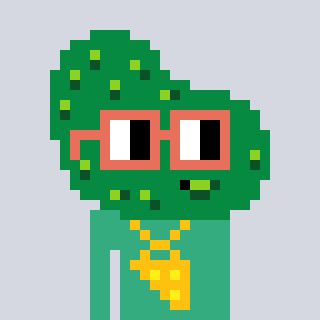
a pixel art character with square orange glasses, a pickle-shaped head and a teal-colored body on a cool background